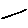
Label: line